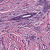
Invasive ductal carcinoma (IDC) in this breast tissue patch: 1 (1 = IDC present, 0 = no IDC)